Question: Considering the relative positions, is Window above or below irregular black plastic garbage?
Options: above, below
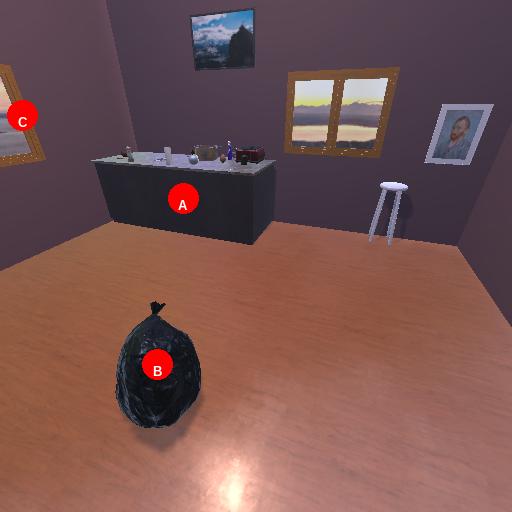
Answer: above